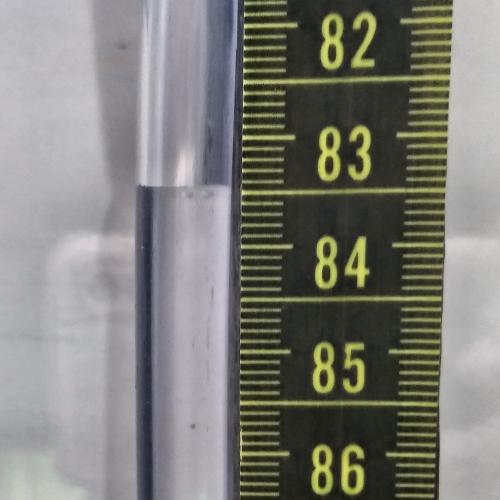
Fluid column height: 83.5 cm